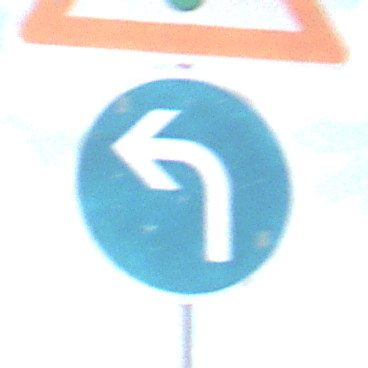
Verkehrszeichen: VorgeschriebeneFahrtrichtungLinks
Zusatzzeichen oben: Lichtzeichenanlage
Umgebung: Outdoor, Nature
Tageszeit: Midday
Wetter: PartlyCloudy
Licht: Natural
Jahreszeit: NotSpecified
Kontrast: LowContrast